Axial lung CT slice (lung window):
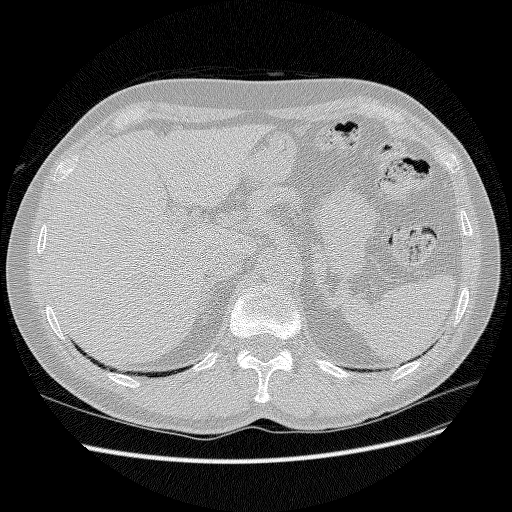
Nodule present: no